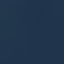
Land use / land cover: SeaLake